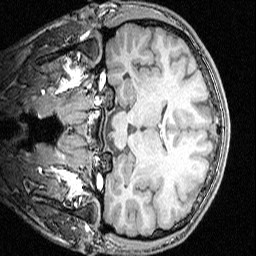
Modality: T1w
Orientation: coronal
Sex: male
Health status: ill
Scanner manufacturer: siemens
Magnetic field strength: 3 T
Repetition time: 1.57 s
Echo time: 0.00342 s